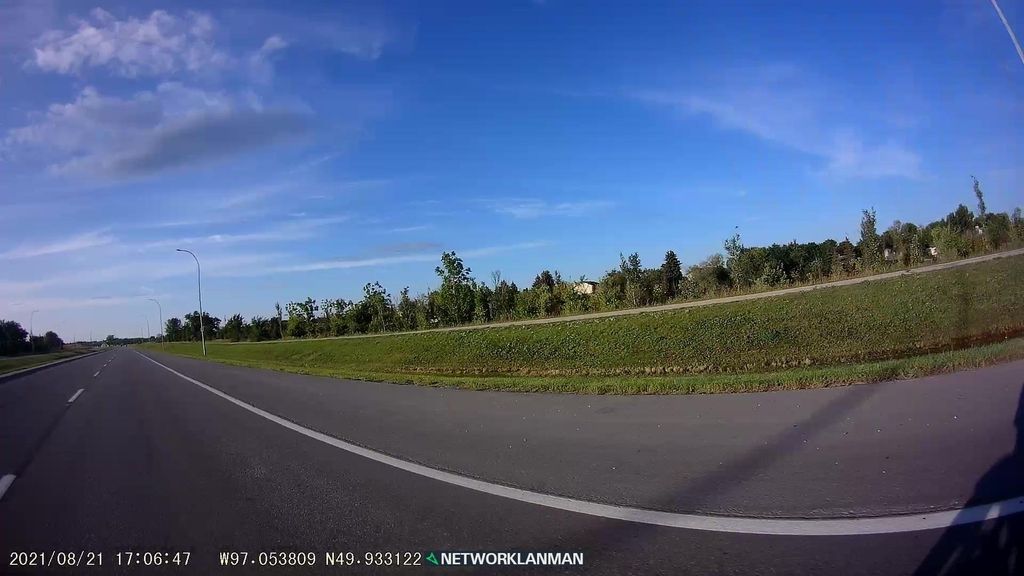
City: winnipeg